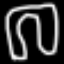
Label: pants